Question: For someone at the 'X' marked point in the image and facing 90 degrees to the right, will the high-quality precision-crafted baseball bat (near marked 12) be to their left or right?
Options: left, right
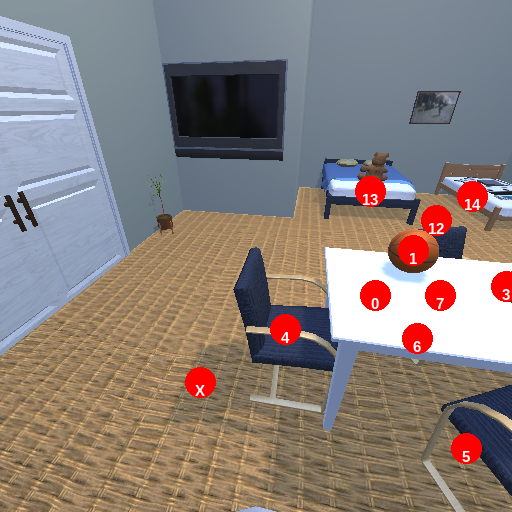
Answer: left